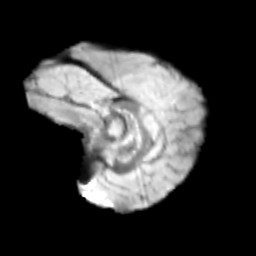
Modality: T2w
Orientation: sagittal
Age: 9
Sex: male
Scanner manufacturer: siemens
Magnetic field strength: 3 T
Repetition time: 3.8 s
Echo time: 0.07 s